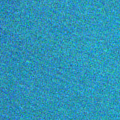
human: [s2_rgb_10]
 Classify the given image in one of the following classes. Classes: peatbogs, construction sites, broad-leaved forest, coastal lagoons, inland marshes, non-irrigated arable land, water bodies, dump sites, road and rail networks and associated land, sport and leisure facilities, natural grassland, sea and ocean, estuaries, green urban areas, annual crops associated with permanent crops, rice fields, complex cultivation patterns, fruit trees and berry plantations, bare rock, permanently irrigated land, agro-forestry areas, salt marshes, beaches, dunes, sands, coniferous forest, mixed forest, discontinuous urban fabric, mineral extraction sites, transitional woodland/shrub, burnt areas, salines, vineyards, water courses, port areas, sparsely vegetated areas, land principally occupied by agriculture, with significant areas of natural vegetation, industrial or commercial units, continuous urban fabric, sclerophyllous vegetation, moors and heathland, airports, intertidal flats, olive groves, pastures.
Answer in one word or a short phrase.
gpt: sea and ocean